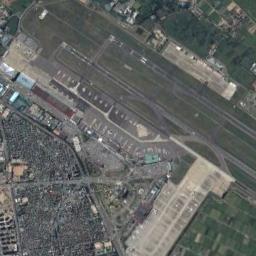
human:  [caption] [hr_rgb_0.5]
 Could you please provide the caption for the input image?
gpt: An airport with some parallel runways on the lawn and some buildings arranged neatly beside .

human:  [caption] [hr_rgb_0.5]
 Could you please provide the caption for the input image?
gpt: There are two crossing runways here .

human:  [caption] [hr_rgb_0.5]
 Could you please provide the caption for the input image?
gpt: There is an airport between many buildings and trees .

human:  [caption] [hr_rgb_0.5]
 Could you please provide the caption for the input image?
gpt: A complex airport with many runways and buildings is surrounded by a residential area and green farmland .

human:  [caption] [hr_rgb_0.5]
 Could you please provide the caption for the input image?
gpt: There are many buildings of different sizes and shapes at the airport .